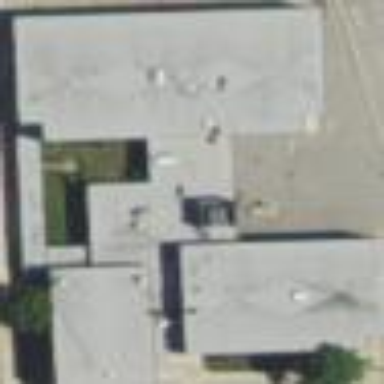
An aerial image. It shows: School building.